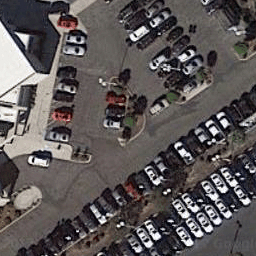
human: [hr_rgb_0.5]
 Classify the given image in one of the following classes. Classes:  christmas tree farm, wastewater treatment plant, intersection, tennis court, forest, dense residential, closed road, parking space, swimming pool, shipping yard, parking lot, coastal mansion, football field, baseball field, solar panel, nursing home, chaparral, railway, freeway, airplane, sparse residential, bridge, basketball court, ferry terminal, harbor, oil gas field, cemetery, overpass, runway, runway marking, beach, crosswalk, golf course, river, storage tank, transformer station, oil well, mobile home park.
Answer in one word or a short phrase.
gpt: parking lot